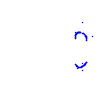
Particle: kaon